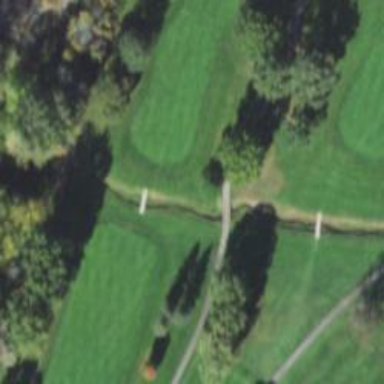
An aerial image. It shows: Path bridge over golf cartpath.